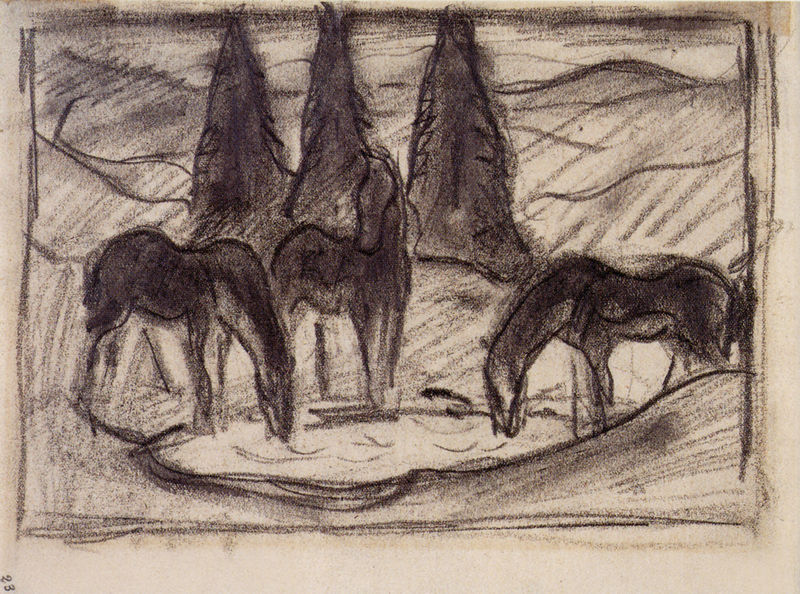
Titel: Drei Pferde vor drei Tannen
Künstler: Franz Marc
Institution: (Privatbesitz)
Schlagwörter: baum, berg, dunkel, feder, gemälde, himmel, kopf, körper, wasser, weiß, bäume, fluss, landschaft, see, teich, ufer, bewegung, braun, dunkelbraun, grau, köpfe, schwarz, skizze, zeichnung, tier, tiere, wiese, expressionismus, trinken, mensch, rahmen, horizont, hügel, natur, weite, drei, wald, brunnen, pferd, pferde, reiter, beine, landschft, mähne, ruhig, wellen, ruhe, studie, berge, gebirge, gipfel, linien, hügellandschaft, idylle, rand, tannen, brun, tusche, offen, kohle, kontur, schraffur, radierung, konturen, mäuler, entwurf, malen, franz, kohlezeichnung, studien, rehe, pfer, tränke, gebirgslandschaft, gerahmt, symbolik, umrisslinien, wasserstelle, anhöhen, franz marc, marc, drei pferde, farbenlehre, fran marc, sicherheit, vorarbeit, wad, weltschmerz, drei bäume, braunkohle, 3, beim äsen, mar, beim trinken, pferde drei pferde, grau#, frankreuhc, dunjek, drei tannen, bleistrift